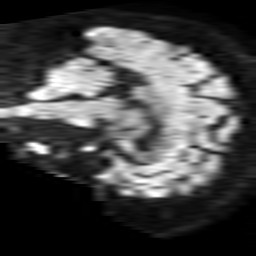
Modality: TRACE
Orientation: sagittal
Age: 44
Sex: female
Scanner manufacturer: philips
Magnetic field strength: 1.5 T
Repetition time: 3.525 s
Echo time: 0.06899 s